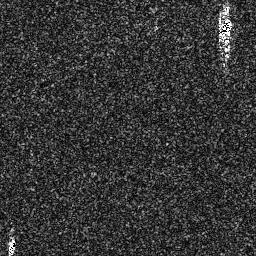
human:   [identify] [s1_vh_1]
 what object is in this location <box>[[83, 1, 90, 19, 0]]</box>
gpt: <ref>1 medium ship at the top right</ref>